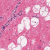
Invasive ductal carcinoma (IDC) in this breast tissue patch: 0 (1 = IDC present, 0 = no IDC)